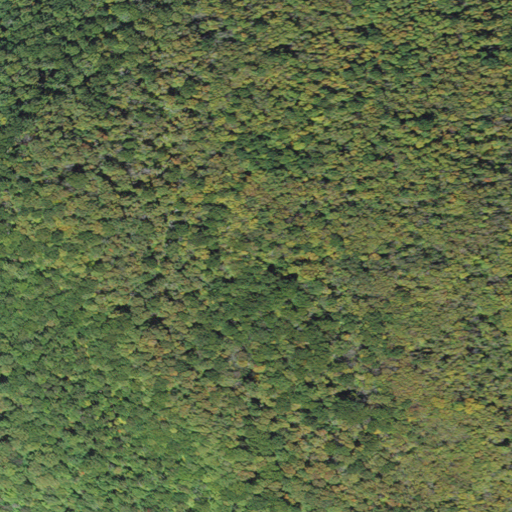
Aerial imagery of mountain in Vermont named The Cape containing deciduous forest, evergreen forest, and mixed forest